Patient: sex M, age 78
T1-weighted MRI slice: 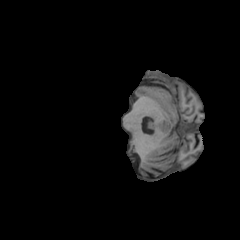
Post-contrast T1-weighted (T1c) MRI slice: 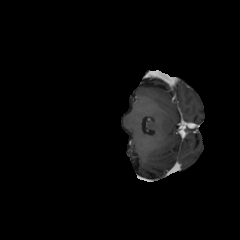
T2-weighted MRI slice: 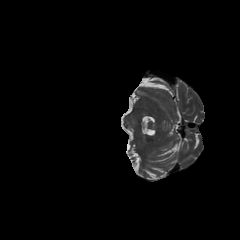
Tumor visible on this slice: no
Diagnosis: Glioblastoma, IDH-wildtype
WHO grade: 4